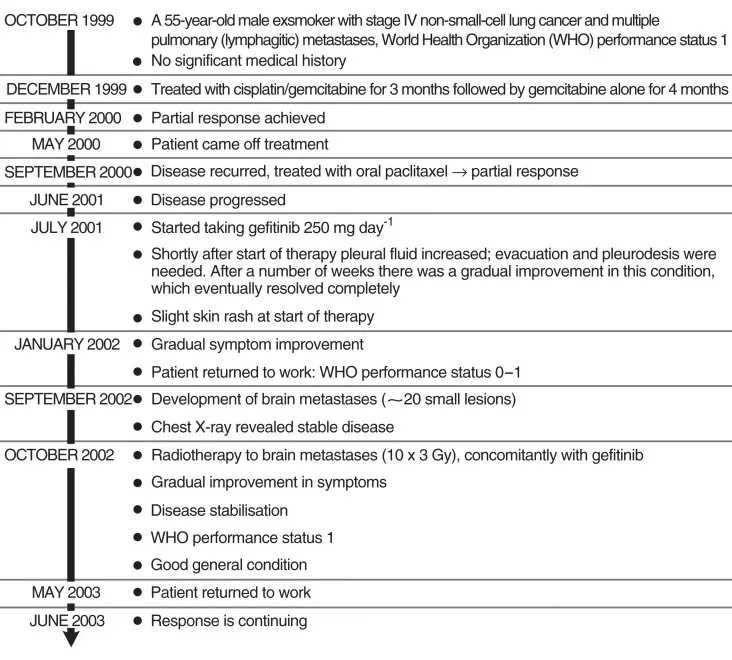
Case history of a patient with NSCLC and brain metastases taking gefitinib. Data previously presented by: van Zandwijk N. Risk/benefit of gefitinib ('Iressa', ZD1839). Oral presentation at the ICE meeting, Madrid, June 2003. Used with permission.
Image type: chart (chart)